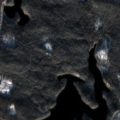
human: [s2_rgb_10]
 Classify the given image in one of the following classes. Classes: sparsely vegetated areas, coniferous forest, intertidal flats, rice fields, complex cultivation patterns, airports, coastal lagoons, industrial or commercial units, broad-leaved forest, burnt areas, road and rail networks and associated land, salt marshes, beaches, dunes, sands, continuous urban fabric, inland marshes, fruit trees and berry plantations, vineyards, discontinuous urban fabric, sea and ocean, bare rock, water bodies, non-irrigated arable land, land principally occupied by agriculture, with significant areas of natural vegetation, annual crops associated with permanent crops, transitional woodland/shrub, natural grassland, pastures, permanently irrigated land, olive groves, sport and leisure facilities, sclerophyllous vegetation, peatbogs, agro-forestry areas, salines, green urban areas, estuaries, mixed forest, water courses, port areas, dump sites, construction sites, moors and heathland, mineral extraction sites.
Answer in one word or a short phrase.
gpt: coniferous forest, mixed forest, water bodies